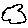
Label: cloud